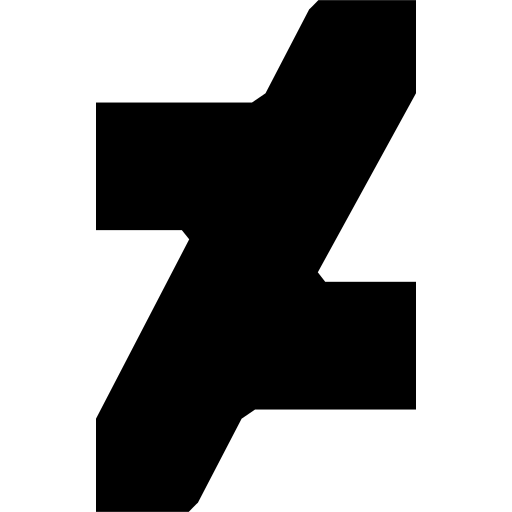
Tags: icon, FontAwesome, fa-icon, brand, deviantart